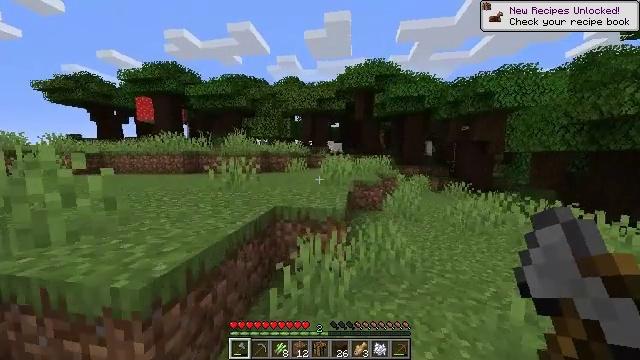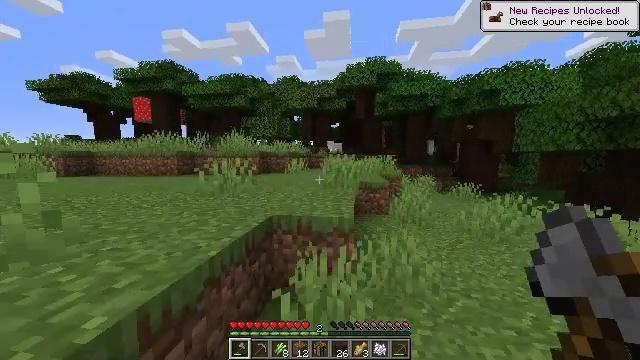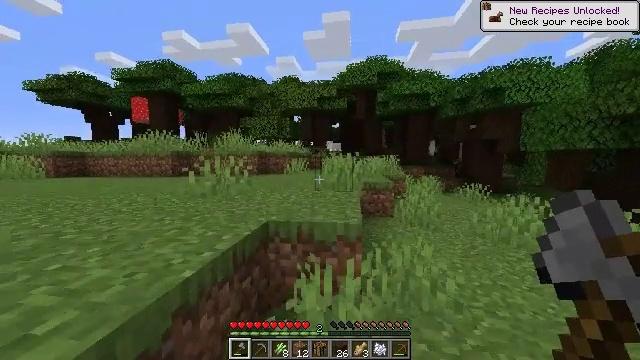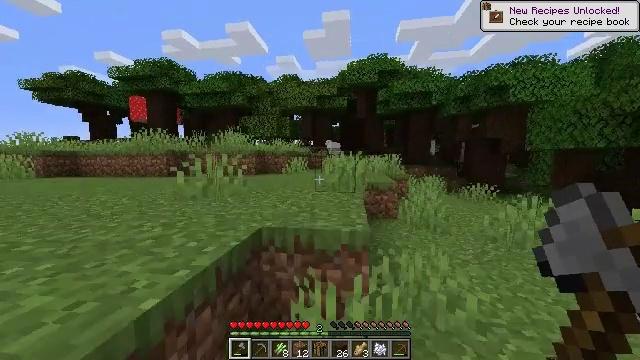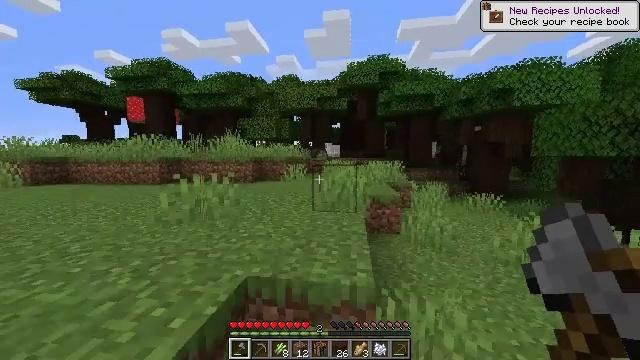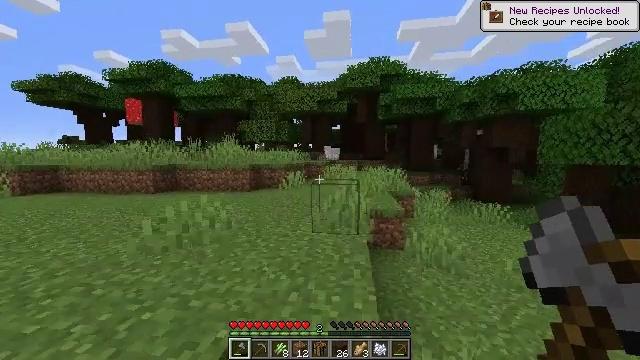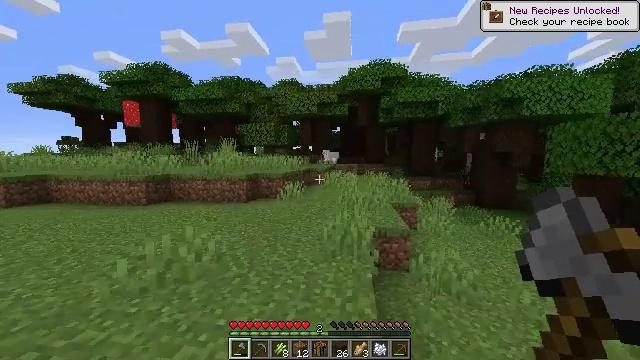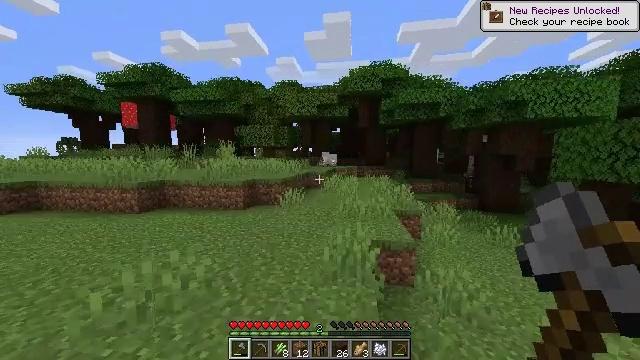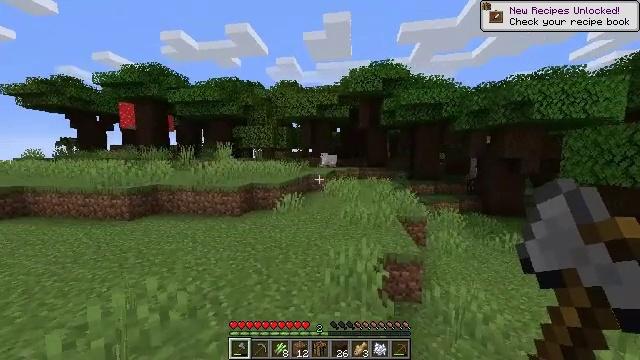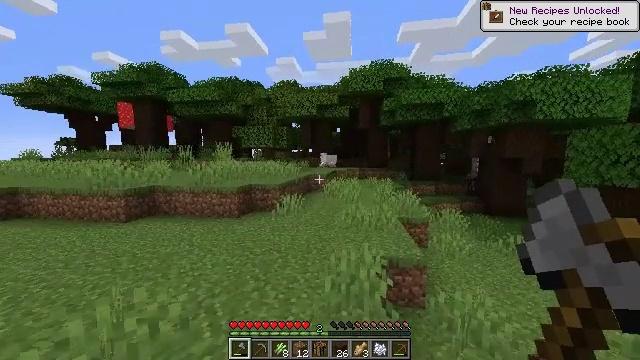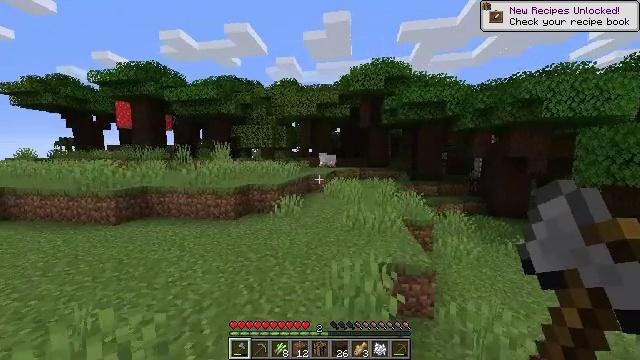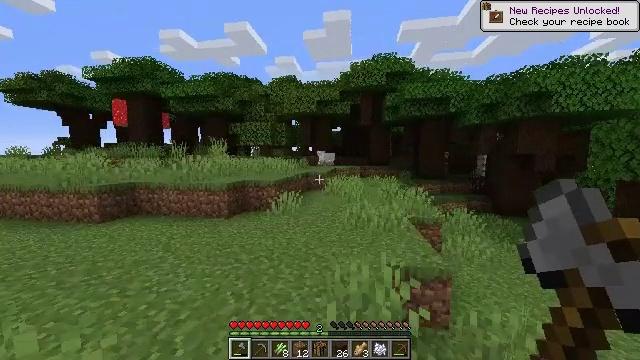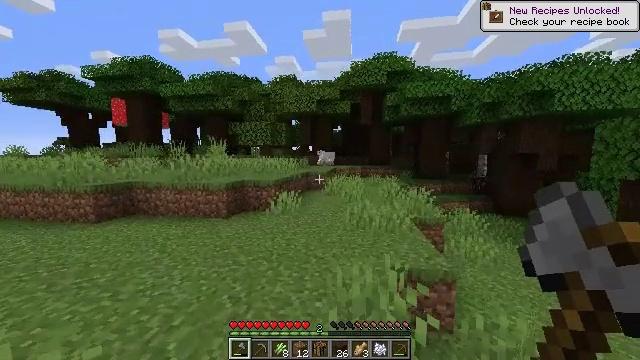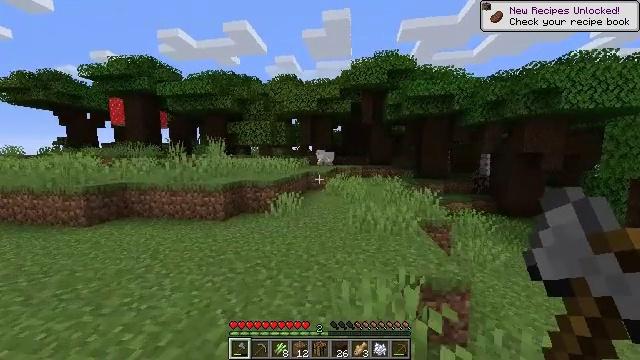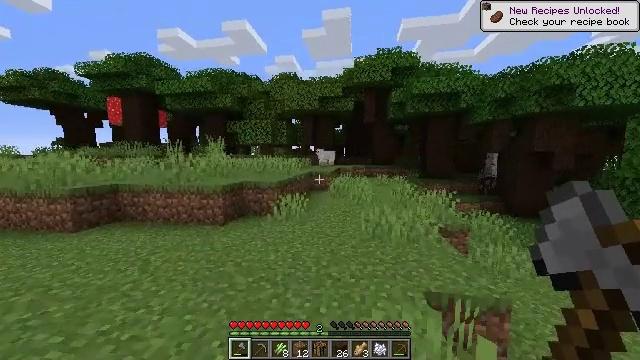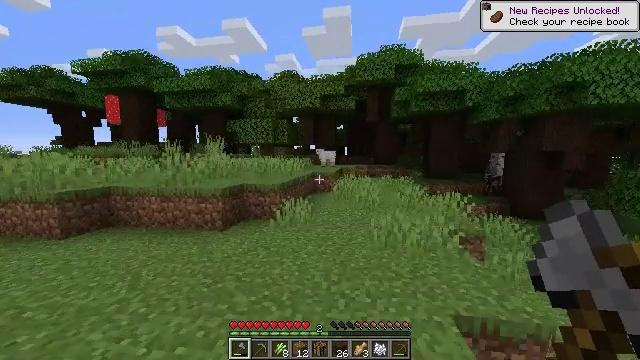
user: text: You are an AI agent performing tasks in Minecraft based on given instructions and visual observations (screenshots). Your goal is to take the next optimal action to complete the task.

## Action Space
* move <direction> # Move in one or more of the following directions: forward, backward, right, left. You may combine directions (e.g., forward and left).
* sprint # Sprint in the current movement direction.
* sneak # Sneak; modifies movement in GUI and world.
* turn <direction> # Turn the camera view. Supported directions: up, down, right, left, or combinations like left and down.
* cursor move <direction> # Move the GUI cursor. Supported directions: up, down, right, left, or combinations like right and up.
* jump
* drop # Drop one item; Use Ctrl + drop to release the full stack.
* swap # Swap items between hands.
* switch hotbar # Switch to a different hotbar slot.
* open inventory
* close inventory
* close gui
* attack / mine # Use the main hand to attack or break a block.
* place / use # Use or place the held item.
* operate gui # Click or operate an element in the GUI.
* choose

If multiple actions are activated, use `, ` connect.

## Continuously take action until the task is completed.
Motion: motion action
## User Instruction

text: Kill mobs.
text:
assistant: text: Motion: move forward, sprint
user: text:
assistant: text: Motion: move forward, sprint
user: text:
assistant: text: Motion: move forward, sprint
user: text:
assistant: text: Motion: move forward, sprint, jump
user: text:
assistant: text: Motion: move forward, sprint, jump
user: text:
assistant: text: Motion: move forward, sprint, jump
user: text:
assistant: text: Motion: move forward, sprint, jump
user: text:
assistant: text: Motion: move forward, sprint, jump
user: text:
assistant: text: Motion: move forward, sprint
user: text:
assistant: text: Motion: move forward, sprint
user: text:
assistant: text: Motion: move forward, sprint
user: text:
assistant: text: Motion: move forward and move left, sprint
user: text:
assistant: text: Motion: move forward and move left, sprint
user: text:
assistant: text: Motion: move forward and move left, sprint
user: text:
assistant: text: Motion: move forward, sprint
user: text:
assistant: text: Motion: move forward, sprint
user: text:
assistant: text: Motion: move forward, sprint
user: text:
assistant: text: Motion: move forward, sprint
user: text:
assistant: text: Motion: move forward, sprint
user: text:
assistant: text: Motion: move forward, sprint
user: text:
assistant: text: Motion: move forward, sprint, turn left and down
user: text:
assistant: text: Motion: move forward, sprint, turn left and down
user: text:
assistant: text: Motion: move forward, sprint
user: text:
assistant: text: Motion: move forward, sprint
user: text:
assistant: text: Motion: move forward, sprint, turn up
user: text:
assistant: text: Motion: move forward, sprint
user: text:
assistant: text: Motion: move forward, sprint
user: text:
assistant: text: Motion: move forward, sprint
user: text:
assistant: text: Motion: move forward, sprint, turn left
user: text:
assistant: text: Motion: move forward, sprint